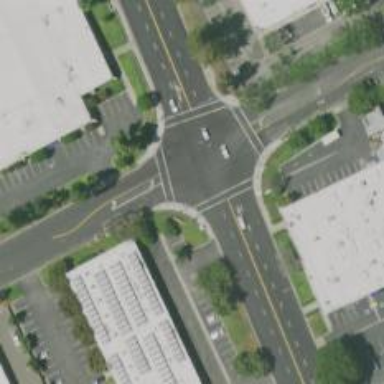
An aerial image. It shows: Solid stop line on the road marking.